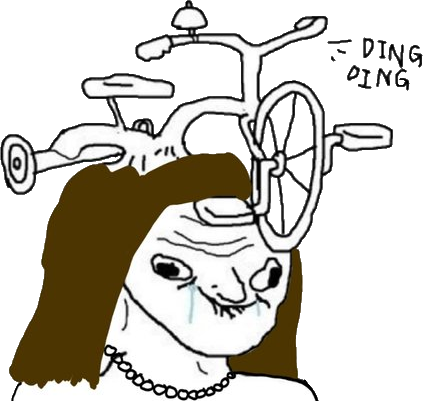
Label: 5_Brainlet